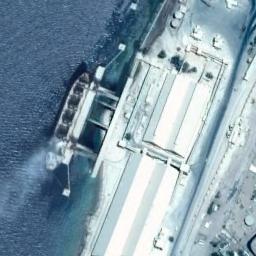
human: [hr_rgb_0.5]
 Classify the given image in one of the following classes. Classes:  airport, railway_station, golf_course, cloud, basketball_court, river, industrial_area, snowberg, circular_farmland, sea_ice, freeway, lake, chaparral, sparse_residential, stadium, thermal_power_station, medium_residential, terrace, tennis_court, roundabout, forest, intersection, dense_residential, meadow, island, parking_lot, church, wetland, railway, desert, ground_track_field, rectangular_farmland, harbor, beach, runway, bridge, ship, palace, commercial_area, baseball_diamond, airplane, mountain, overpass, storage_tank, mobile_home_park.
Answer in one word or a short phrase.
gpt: ship